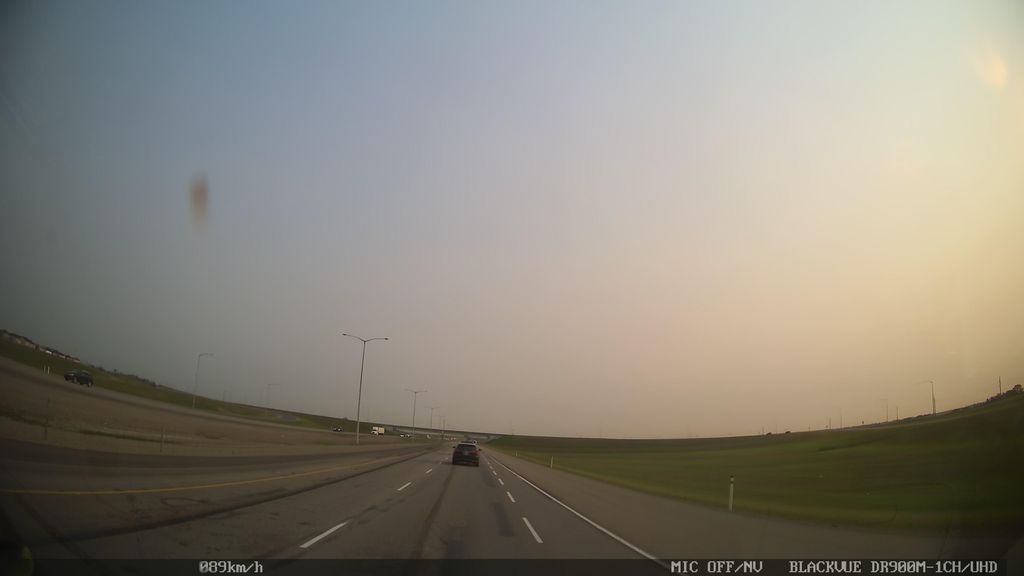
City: calgary